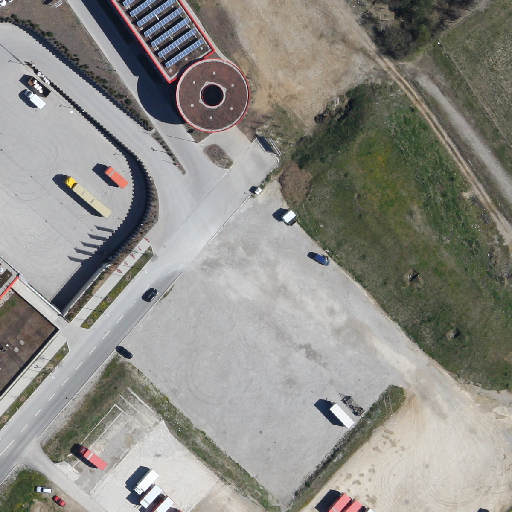
Referring expression: long truck